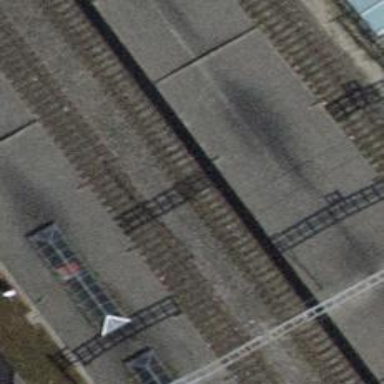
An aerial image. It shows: Railway stop with public transport stop position.